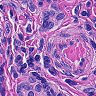
Metastatic tissue present: yes